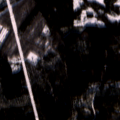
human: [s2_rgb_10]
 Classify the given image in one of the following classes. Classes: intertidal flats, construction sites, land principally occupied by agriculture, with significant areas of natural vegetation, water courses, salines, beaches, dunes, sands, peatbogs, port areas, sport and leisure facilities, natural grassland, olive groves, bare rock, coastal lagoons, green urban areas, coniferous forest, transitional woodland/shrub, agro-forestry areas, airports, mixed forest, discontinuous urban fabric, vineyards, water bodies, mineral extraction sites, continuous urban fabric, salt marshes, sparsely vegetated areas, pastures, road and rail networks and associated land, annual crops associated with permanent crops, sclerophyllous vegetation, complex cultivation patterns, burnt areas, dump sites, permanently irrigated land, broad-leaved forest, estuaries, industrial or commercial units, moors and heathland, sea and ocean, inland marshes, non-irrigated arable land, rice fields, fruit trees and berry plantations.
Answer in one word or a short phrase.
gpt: broad-leaved forest, coniferous forest, mixed forest